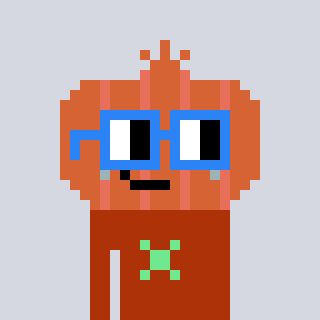
a pixel art character with square blue glasses, a onion-shaped head and a hotbrown-colored body on a cool background